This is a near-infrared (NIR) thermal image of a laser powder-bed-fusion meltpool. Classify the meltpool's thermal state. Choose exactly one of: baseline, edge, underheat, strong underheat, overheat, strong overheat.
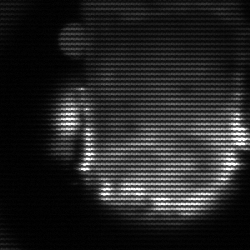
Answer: baseline